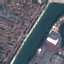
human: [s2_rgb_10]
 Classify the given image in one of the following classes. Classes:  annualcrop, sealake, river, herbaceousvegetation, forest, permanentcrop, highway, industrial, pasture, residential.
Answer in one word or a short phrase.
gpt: River